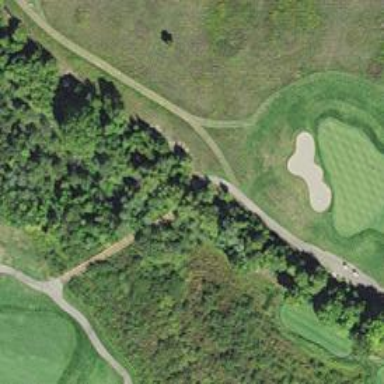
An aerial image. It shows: Service road designated as golf cart path.